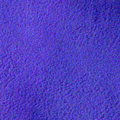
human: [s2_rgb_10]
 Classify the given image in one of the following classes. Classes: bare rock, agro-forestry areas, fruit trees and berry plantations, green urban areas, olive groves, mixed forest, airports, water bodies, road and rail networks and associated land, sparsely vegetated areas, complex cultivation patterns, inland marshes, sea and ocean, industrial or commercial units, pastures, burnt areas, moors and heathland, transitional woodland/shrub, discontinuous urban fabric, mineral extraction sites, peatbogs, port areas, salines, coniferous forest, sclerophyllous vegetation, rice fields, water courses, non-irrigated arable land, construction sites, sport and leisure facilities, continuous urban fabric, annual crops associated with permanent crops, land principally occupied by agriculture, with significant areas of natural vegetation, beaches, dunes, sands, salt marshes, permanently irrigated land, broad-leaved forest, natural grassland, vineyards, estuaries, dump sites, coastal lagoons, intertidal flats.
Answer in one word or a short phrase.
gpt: water bodies